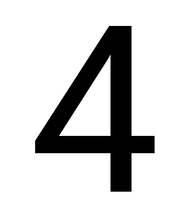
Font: Roboto_Regular